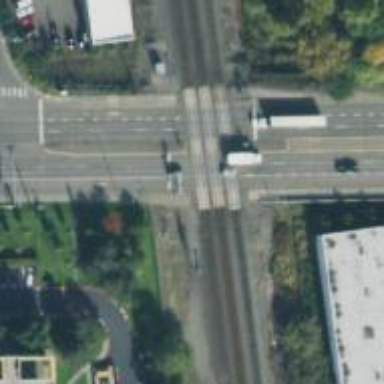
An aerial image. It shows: Railway crossing with full barrier.